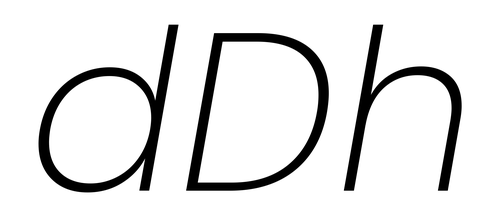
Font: Poppins-ExtraLightItalic